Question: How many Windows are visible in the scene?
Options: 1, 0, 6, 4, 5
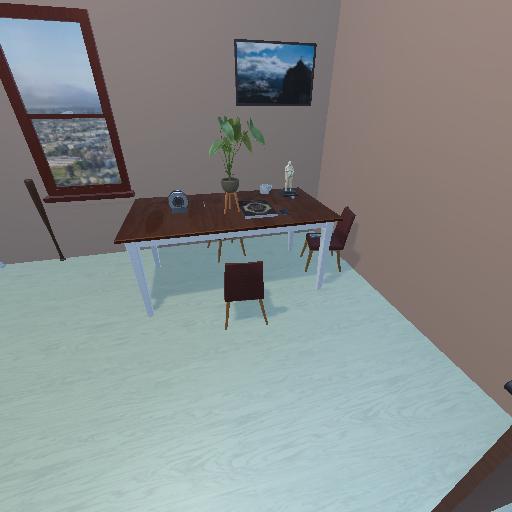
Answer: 1